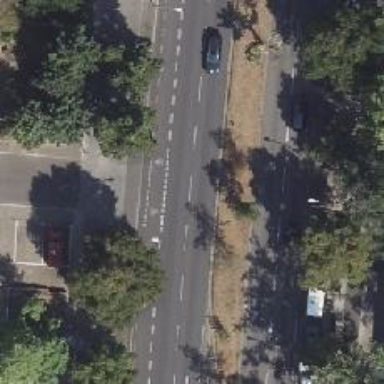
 there is track for cycling and parking lane separated by kerb. Some vehicles are parked halfway on the kerb."